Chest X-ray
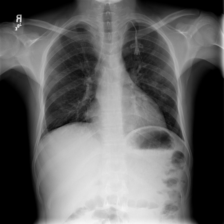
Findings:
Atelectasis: negative
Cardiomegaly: negative
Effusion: negative
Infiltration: positive
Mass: negative
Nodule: negative
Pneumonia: negative
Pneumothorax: negative
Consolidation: negative
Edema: negative
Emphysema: negative
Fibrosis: negative
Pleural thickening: negative
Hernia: negative